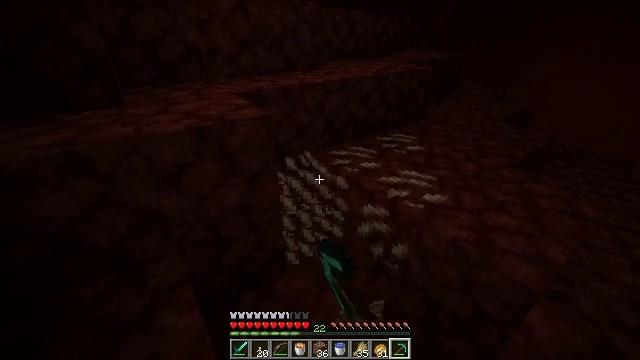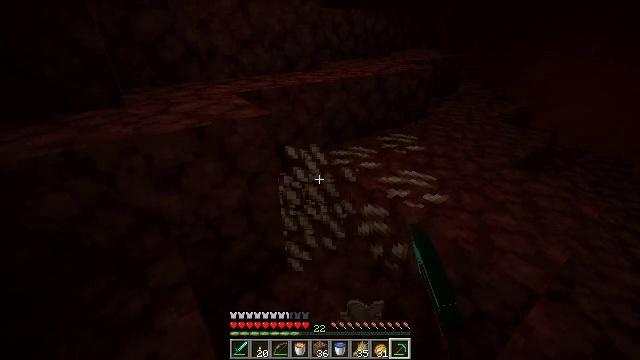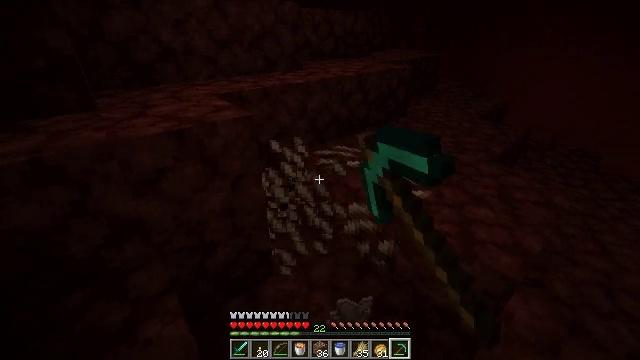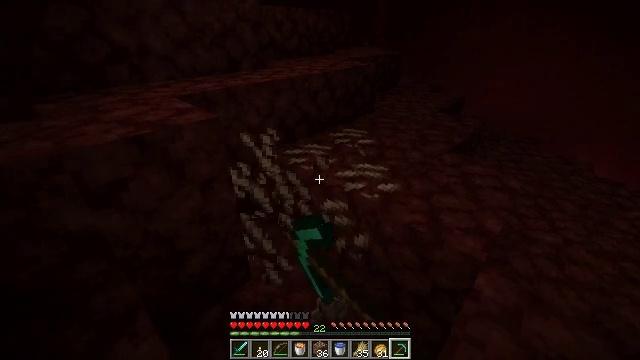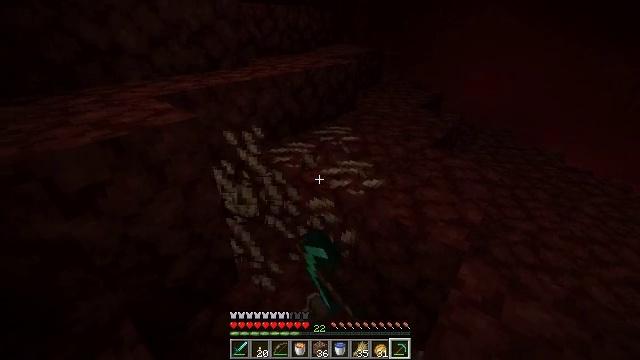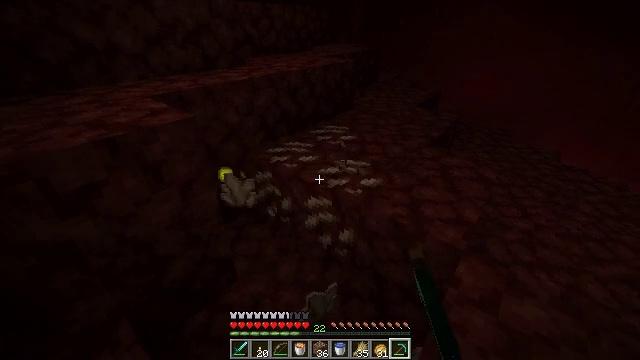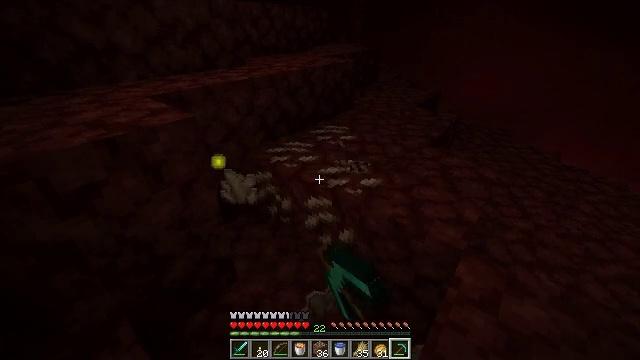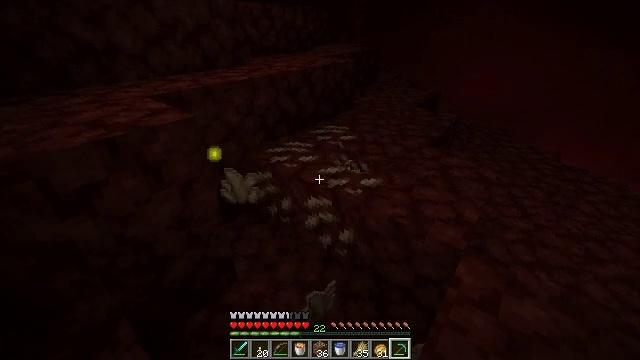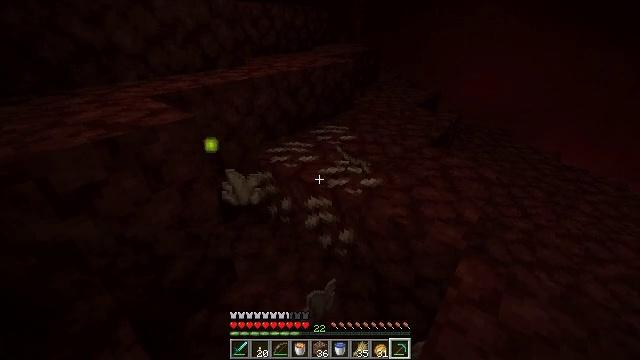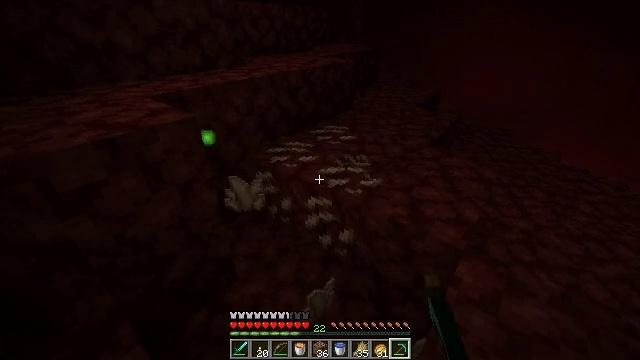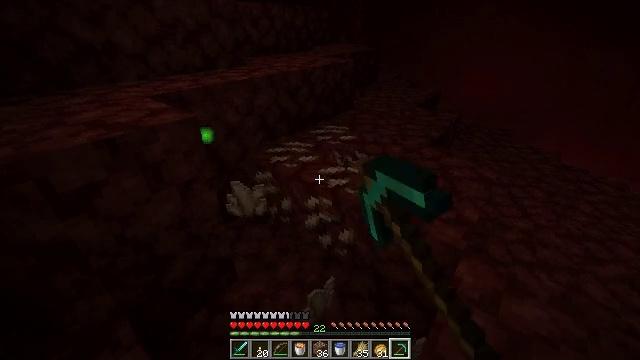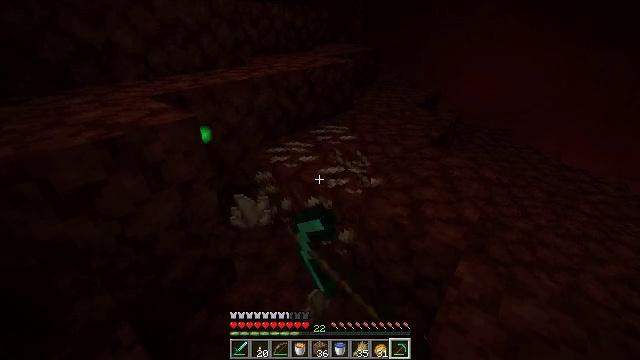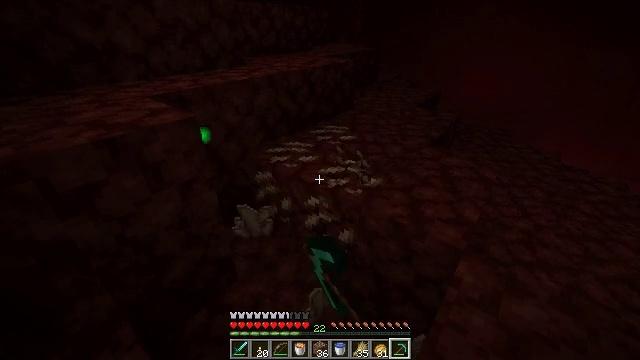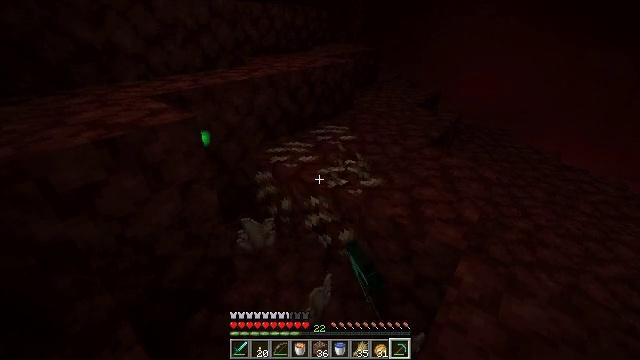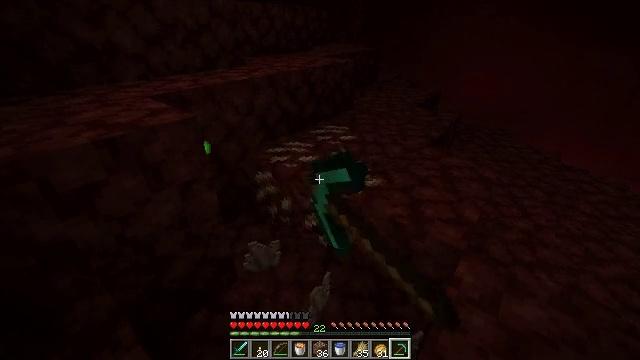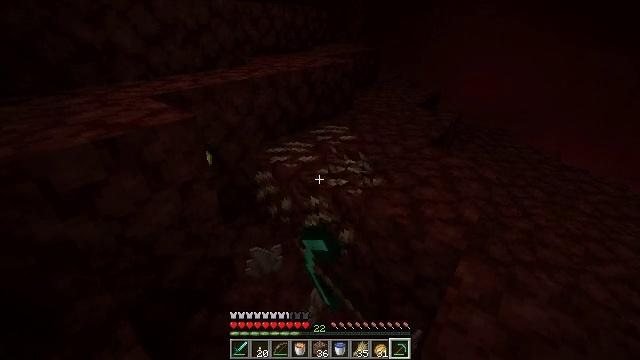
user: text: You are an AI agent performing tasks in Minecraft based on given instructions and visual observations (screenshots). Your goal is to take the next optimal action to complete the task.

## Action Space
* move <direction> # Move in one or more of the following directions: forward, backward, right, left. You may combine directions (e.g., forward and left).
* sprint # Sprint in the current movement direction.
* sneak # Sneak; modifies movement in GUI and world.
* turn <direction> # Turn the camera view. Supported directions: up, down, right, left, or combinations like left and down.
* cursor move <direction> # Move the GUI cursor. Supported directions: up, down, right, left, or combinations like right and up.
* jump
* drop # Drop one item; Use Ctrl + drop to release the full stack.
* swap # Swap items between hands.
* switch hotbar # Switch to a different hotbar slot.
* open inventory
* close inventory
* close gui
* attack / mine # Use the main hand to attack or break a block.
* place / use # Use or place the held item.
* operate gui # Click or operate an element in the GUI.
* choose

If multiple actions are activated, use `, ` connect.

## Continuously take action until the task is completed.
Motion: motion action
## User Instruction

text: Extract nether quartz by breaking the ore.
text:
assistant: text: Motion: attack / mine
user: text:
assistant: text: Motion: turn right, attack / mine
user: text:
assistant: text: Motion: turn right, attack / mine
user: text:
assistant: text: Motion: turn right, attack / mine
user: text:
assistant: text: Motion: attack / mine
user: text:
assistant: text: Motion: attack / mine
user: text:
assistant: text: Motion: attack / mine
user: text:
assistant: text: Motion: attack / mine
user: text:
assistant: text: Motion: attack / mine
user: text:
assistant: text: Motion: attack / mine
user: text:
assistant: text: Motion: attack / mine
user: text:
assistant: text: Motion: attack / mine
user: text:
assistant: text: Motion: attack / mine
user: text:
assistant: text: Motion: attack / mine
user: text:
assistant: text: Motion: attack / mine
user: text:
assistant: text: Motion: attack / mine
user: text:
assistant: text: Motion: attack / mine
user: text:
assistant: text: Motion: attack / mine
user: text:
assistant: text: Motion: attack / mine
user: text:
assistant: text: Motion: attack / mine
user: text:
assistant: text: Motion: attack / mine
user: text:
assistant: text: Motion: attack / mine
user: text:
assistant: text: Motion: attack / mine
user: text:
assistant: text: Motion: attack / mine
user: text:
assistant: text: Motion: attack / mine
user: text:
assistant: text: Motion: attack / mine
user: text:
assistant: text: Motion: attack / mine
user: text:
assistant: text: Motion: attack / mine
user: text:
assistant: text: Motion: attack / mine
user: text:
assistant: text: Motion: attack / mine